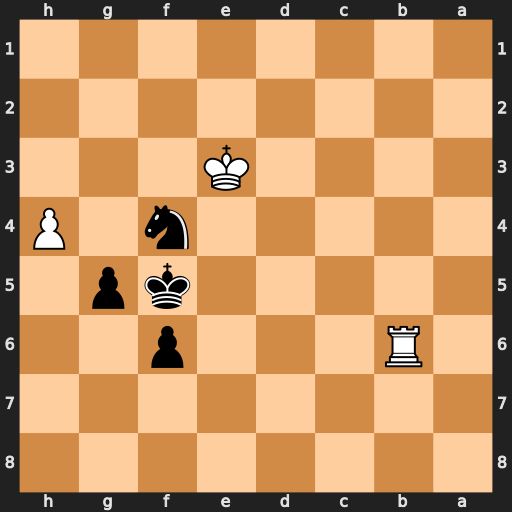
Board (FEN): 8/8/1R3p2/5kp1/5n1P/4K3/8/8
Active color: b
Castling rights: -
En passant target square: -
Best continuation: Nd5+ Ke2 Nxb6